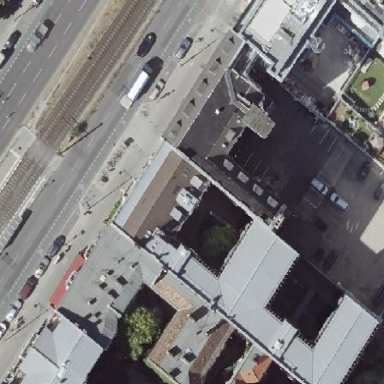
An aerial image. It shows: Grey apartment building with roof tiles. The roof has gambrel shape.